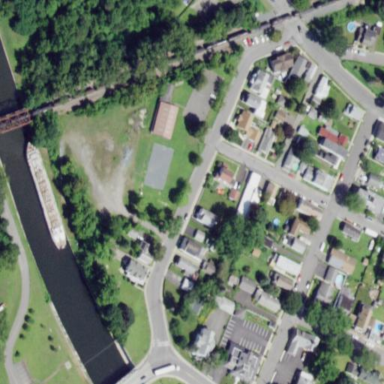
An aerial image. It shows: Park with playground and bocce ball court. The park used to have basketball court before parking lot replaced it.